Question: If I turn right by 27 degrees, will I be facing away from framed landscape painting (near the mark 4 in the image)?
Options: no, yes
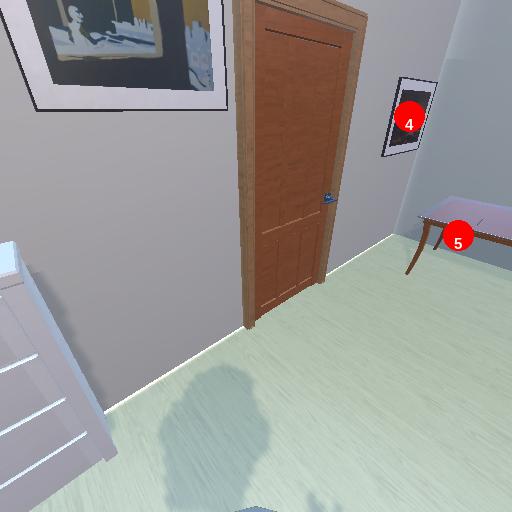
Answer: no